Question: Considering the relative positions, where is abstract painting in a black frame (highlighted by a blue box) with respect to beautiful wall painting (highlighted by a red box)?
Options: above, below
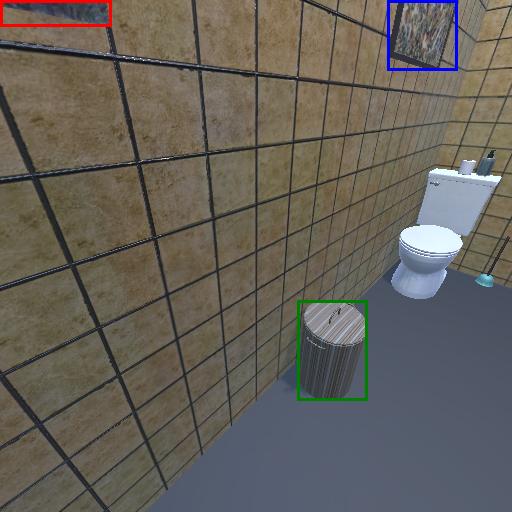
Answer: above